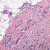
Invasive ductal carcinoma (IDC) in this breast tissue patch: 1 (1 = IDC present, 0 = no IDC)